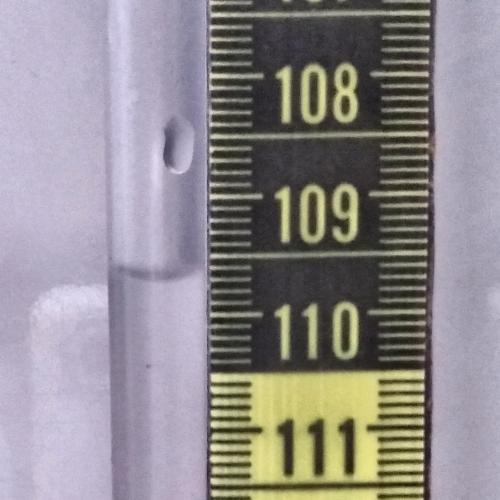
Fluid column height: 109.6 cm